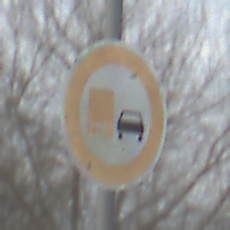
Verkehrszeichen: UeberholverbotKraftfahrzeuge
Umgebung: Outdoor, Nature
Tageszeit: MorningAfternoon
Wetter: PartlyCloudy
Licht: Natural
Jahreszeit: Autumn
Kontrast: LowContrast